Field crop: maize
Growth stage: 2
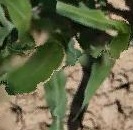
Species: maize